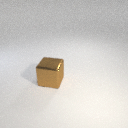
large brown metal cube